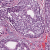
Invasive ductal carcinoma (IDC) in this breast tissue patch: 0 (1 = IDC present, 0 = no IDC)